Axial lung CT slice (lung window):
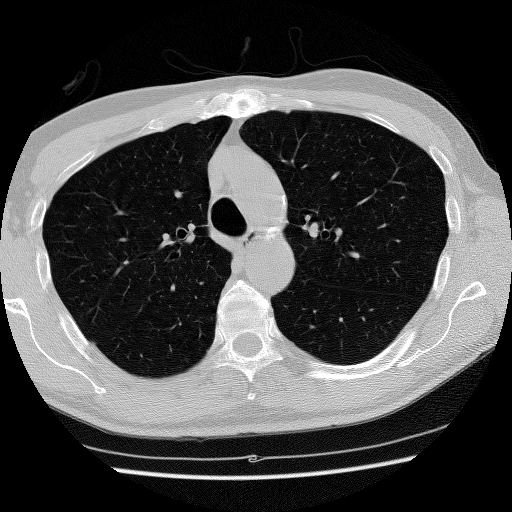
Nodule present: no